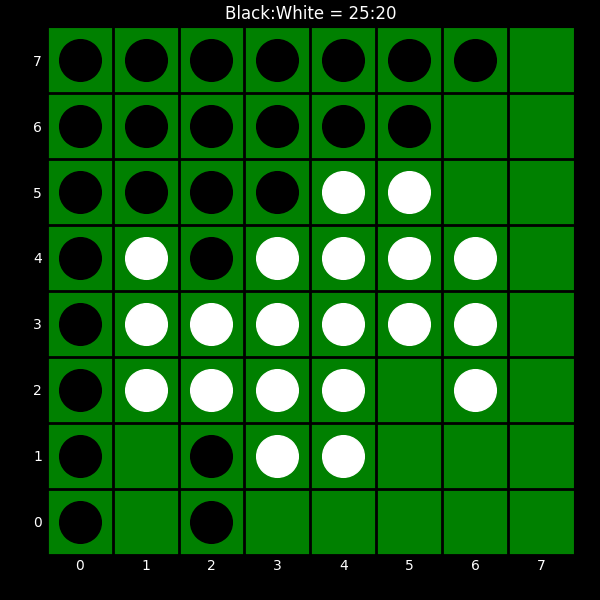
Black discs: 25
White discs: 20